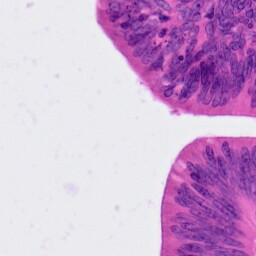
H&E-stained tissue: Colon